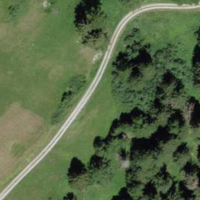
EUNIS habitat code: 26
Species observed at this site:
Lilium bulbiferum